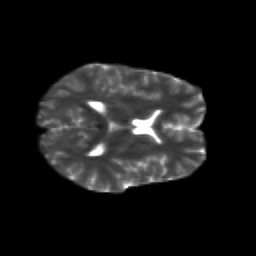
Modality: T2w
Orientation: axial
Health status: healthy
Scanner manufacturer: siemens
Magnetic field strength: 3 T
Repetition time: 12 s
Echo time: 0.092 s